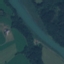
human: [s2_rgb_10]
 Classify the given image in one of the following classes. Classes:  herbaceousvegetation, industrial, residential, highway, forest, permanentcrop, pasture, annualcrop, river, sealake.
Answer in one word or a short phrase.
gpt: River